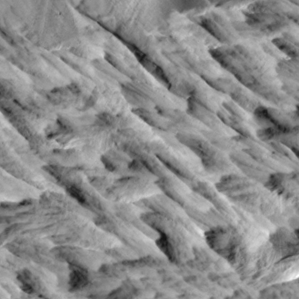
Label: non_frost